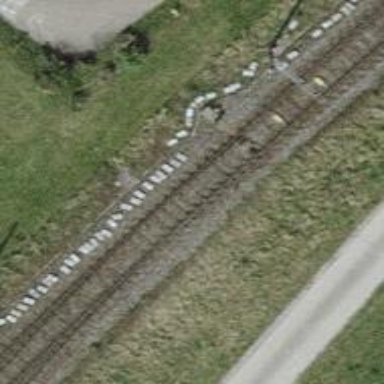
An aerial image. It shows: Railway switch.